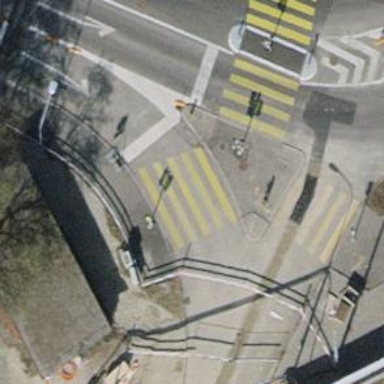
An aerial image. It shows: Zebra crossing with traffic signals. The crossing is marked by traffic lights.